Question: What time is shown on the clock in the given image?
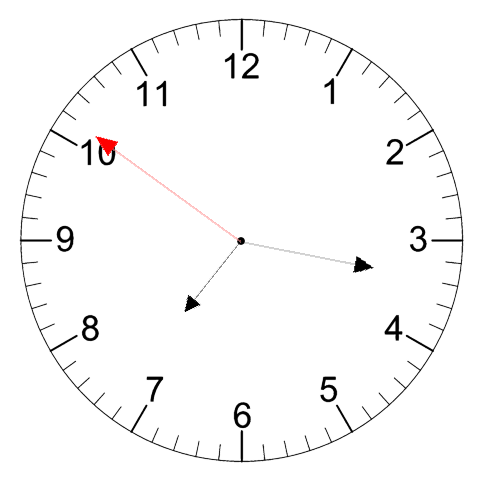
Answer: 07:16:51